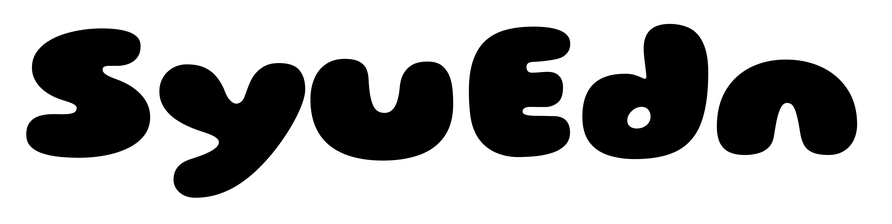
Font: Gluten_Black